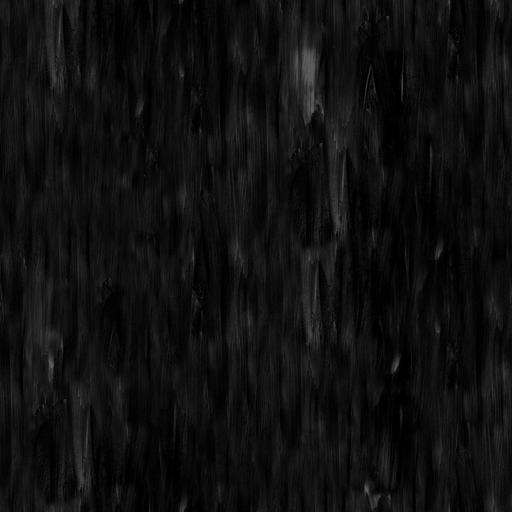
Tags: fingerprints imperfection imperfections smear smudge surface